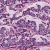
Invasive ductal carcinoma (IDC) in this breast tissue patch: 1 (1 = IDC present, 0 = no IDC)